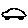
Label: car